Interaction volume radius: 5 \u00c5
Interaction volume height: 25 \u00c5
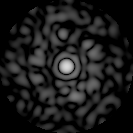
Disorder parameter: 0.8326